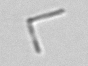
Label: Nanoneis